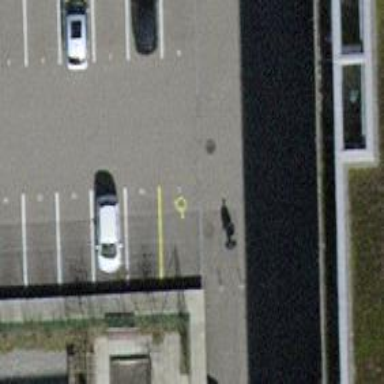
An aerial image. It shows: Bollard.